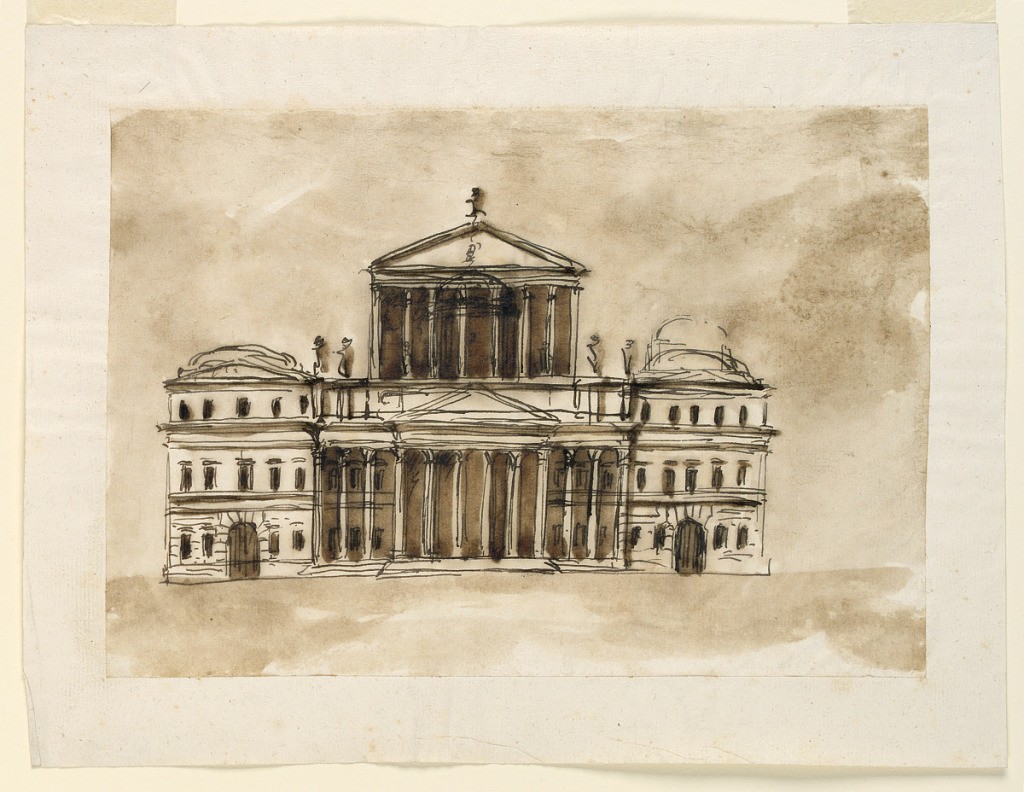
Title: Elevation of a public building
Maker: Giuseppe Barberi, Italian, 1746–1809
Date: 1787
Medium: Pen and brown ink, brush and brown wash on lined off-white laid paper
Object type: Drawing
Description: Two wings of five bays and three stories each flank the central section, in which a colonnade with a projecting portico, eleven intercolumnar spaces in all, in the height of two stories supports an attic. A triangular pediment over the portico is included. On top is a loggia with seven intercolumnar spaces and with a triangular pediment. It is drawn over a formerly suggested tower. The wings are to be domed.